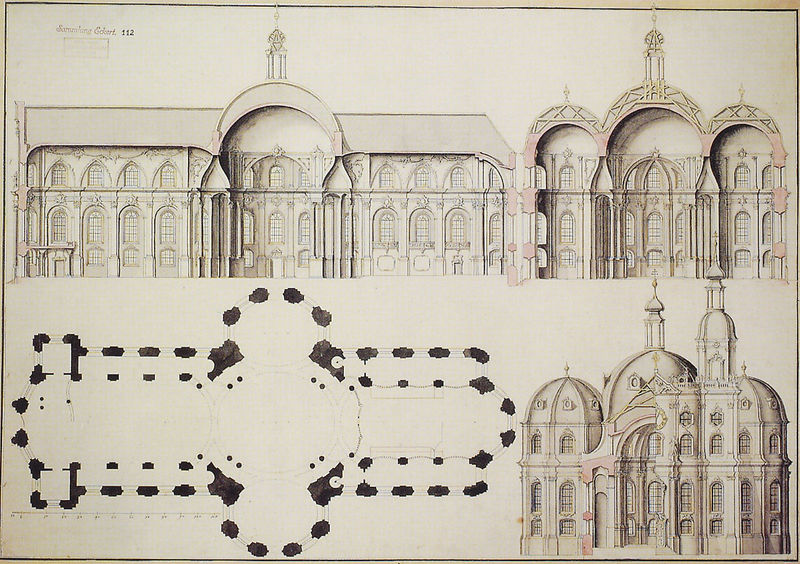
Titel: Benediktinerabteikirche Heilig Kreuz in Neresheim
Künstler: Balthasar Neumann
Standort: Neresheim, Abteikirche Heilig Kreuz, St. Ulrich und Afra (EU - D - BW)
Schlagwörter: fenster, glas, kreide, laterne, skizze, säulen, zeichnung, schloss, architektur, kirche, bogen, kuppel, bögen, eingang, kloster, stich, entwurf, mittelschiff, seitenschiff, plan, grundriss, aufriss, bauplan, planung, keine farben, raum zum beten, religiöser bau